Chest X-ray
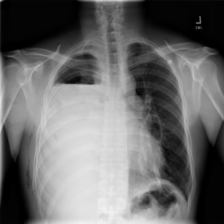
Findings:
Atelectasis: negative
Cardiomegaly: negative
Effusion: negative
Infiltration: negative
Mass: negative
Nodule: negative
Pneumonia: negative
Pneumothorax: negative
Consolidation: negative
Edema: negative
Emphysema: negative
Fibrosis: negative
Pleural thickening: negative
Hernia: negative